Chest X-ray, AP view. Patient: 33 years old, sex M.
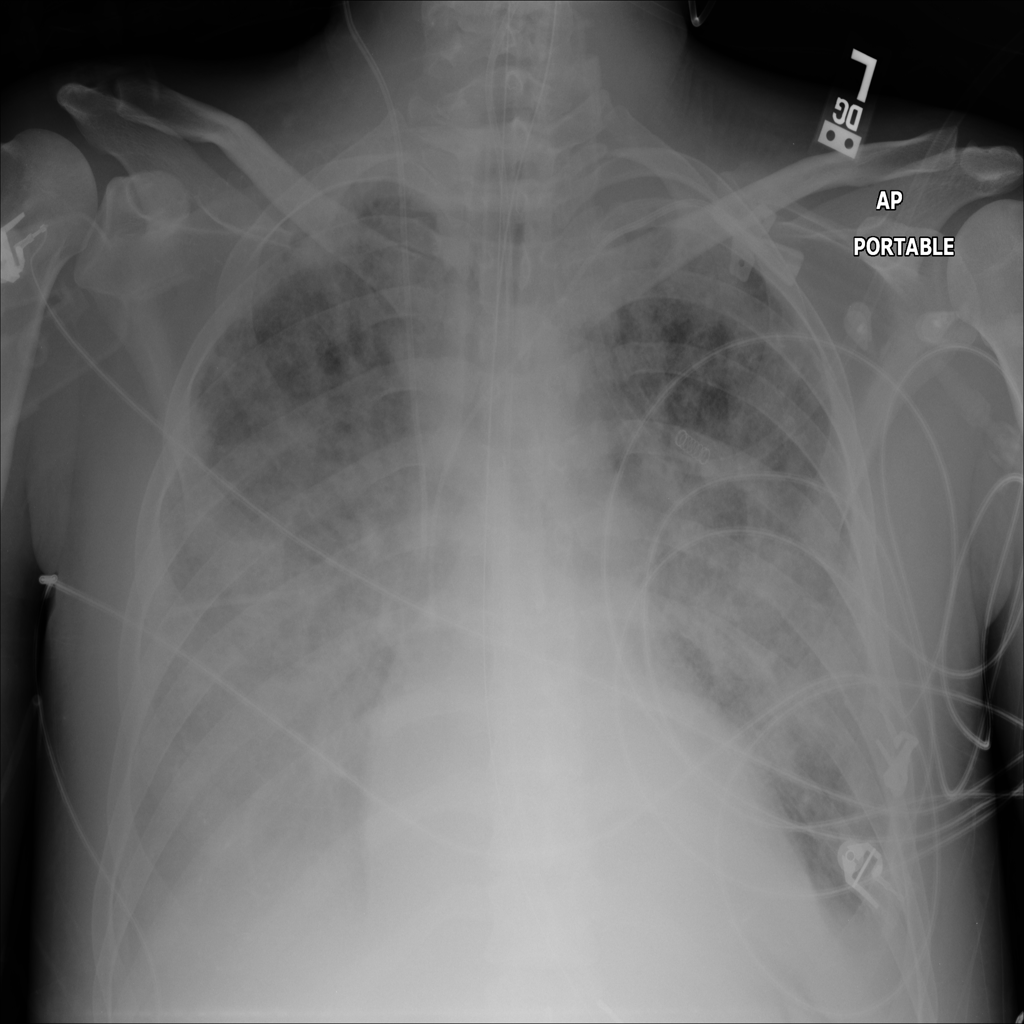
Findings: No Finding